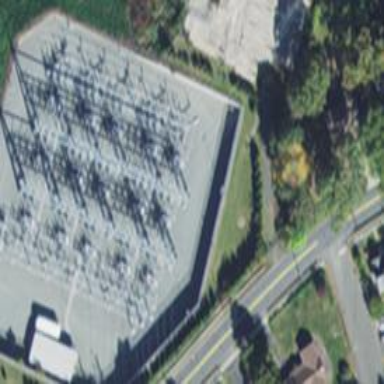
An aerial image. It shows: Switch for power supply.